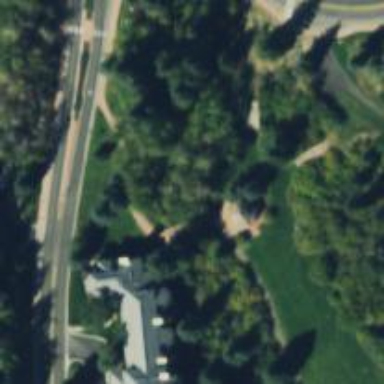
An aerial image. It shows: Path leading to bridge.